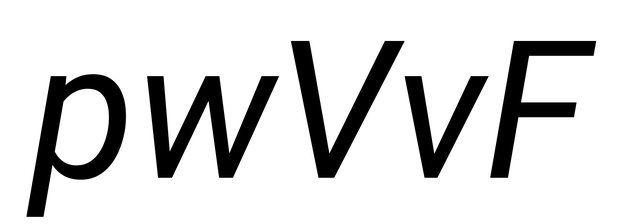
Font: Roboto-Italic_Italic